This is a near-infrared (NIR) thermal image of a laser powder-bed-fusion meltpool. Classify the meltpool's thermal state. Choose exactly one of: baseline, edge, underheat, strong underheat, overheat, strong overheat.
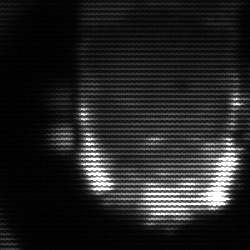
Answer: baseline